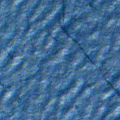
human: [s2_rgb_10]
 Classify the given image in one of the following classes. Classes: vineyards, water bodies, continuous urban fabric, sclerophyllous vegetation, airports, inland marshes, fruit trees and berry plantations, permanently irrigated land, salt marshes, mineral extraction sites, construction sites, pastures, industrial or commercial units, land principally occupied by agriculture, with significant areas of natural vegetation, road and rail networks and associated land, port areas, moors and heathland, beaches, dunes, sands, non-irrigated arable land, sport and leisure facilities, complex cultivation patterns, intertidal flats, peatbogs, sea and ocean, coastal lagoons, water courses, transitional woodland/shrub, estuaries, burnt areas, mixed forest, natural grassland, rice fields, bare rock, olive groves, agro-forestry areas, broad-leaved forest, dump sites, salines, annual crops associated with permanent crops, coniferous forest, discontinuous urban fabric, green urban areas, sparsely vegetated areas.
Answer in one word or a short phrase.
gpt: sea and ocean